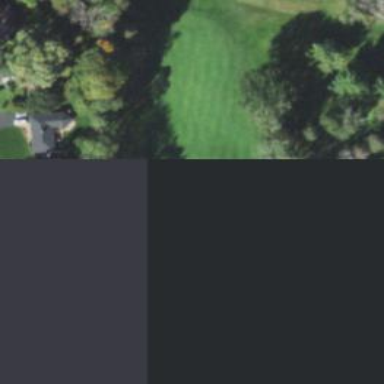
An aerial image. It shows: View of golf hole.